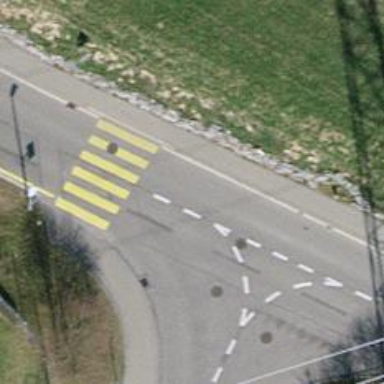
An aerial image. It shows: Marked road crossing.